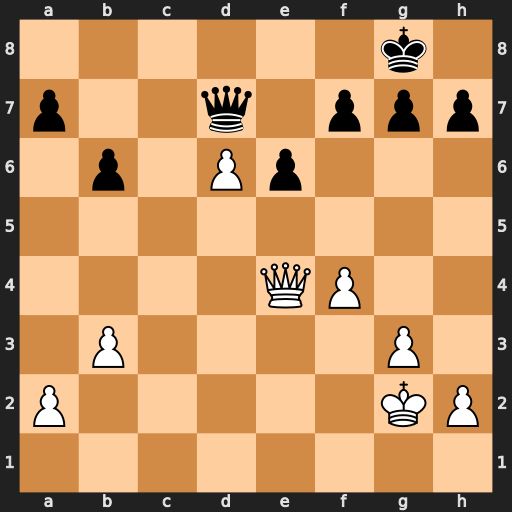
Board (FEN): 6k1/p2q1ppp/1p1Pp3/8/4QP2/1P4P1/P5KP/8
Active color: w
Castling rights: -
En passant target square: -
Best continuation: Qa8+ Qc8 Qxc8#